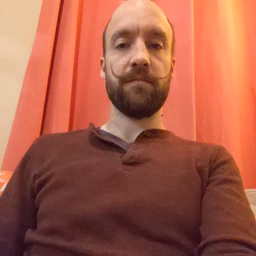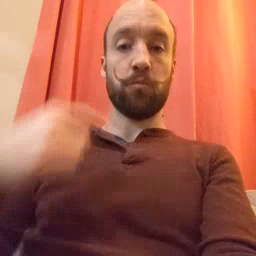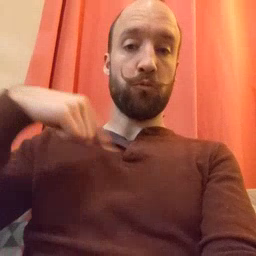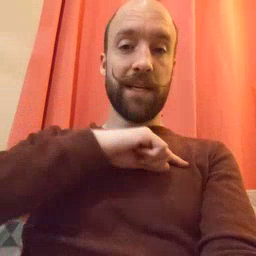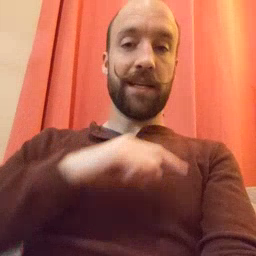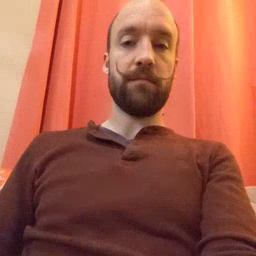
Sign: weus